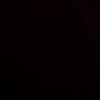
Label: space